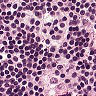
Metastatic tissue present: no